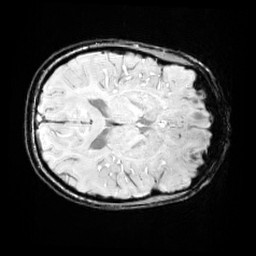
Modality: SWI
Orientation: axial
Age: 12
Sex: female
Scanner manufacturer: siemens
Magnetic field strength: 3 T
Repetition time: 0.027 s
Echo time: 0.02 s